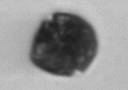
Label: Scrippsiella